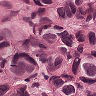
Metastatic tissue present: yes